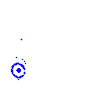
Particle: kaon